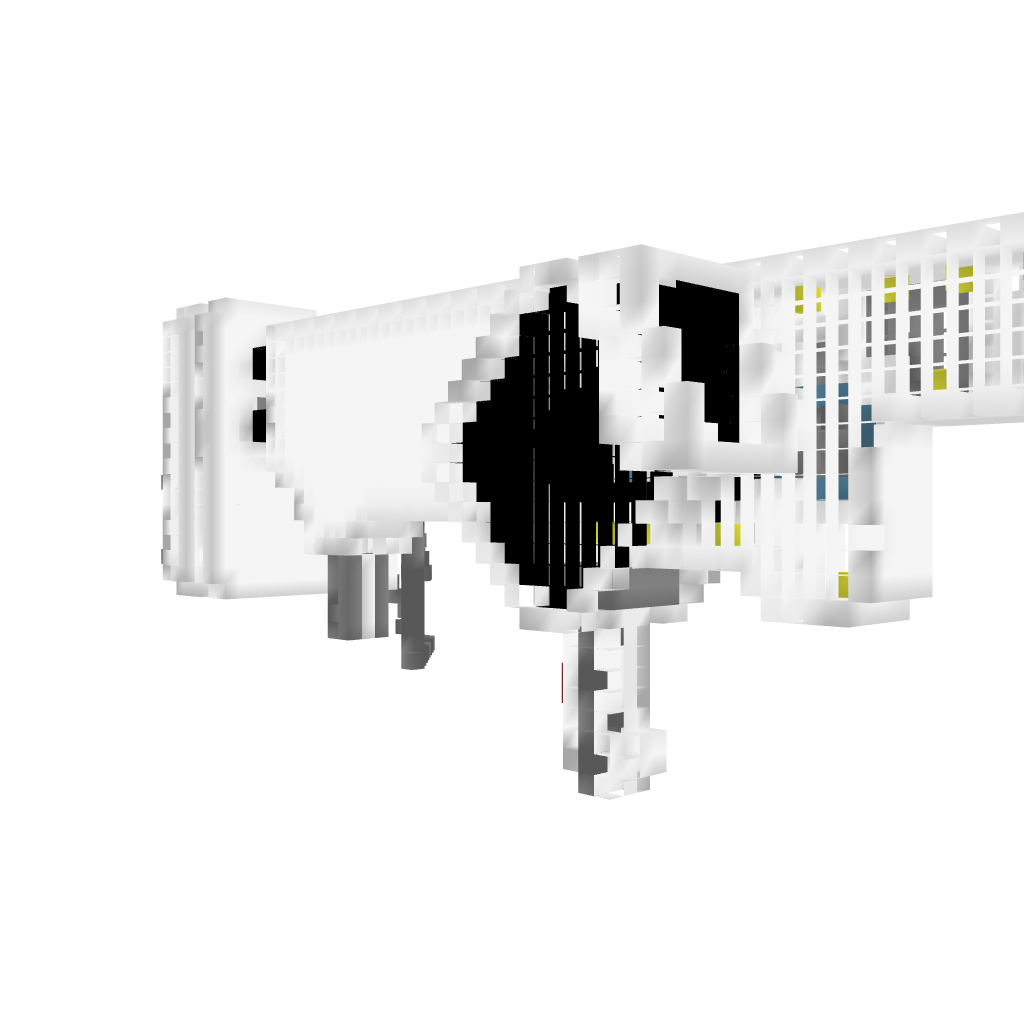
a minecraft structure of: Dubstep Gun high quality